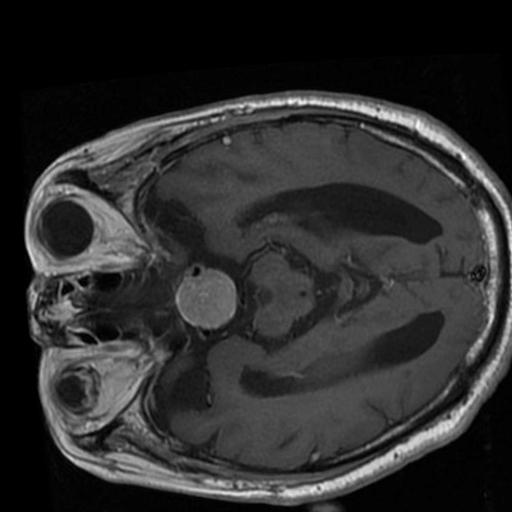
Label: brain_tumor